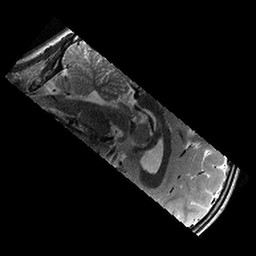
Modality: T2w
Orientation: sagittal
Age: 10
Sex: male
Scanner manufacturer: siemens
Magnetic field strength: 3 T
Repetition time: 9.23 s
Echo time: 0.067 s